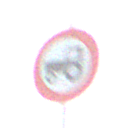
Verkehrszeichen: VerbotKraftfahrzeugeZuegeNichtSchneller25
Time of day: MorningAfternoon
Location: Outdoor (Nature)
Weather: PartlyCloudy
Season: NotSpecified
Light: Natural